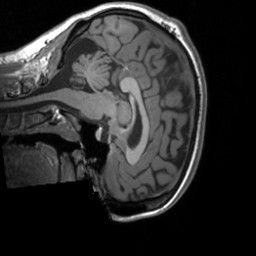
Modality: T1w
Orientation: sagittal
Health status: healthy
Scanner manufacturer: siemens
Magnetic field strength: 3 T
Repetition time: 1.9 s
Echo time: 0.00226 s